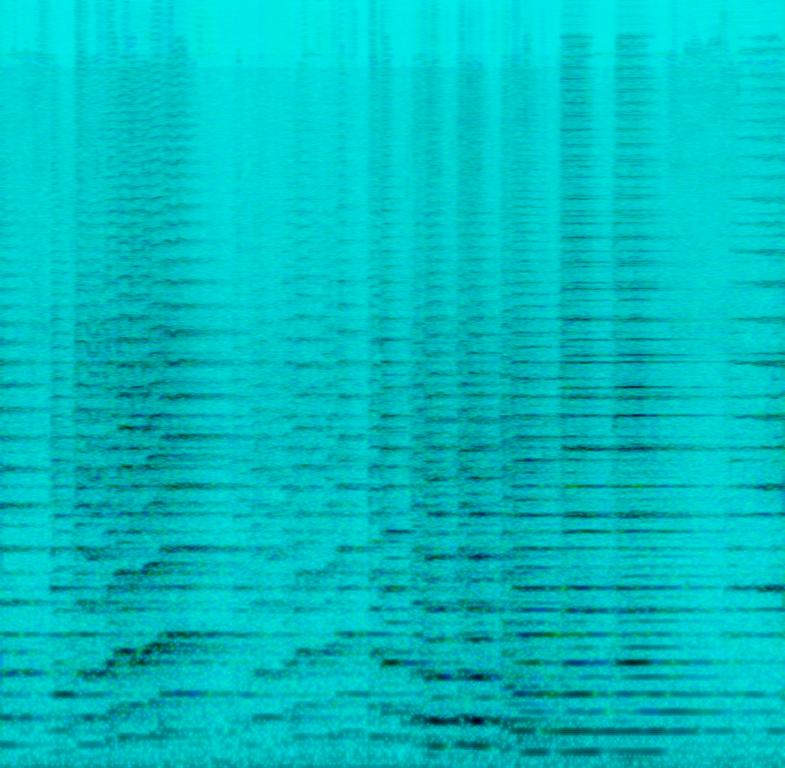
This composition contains a small orchestra playing melodies on violas and violins in the higher mid range to the higher register. The celli and the upright bass being stroked with a bow are playing a rhythmic melody part that gives the foundation of the song. This song may be playing live as a classical concert.